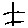
Label: line